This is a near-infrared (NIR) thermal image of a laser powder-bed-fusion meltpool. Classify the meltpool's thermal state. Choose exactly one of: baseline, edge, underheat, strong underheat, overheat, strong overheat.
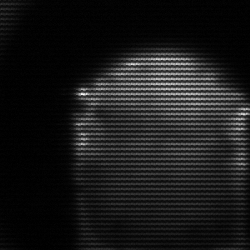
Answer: edge